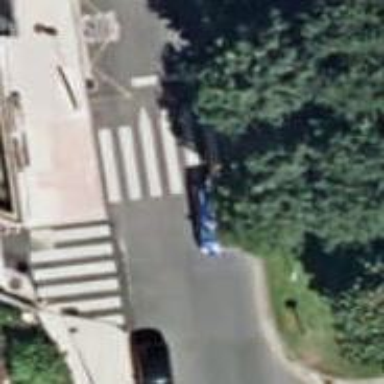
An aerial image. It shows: Uncontrolled crossing with hump for traffic calming.